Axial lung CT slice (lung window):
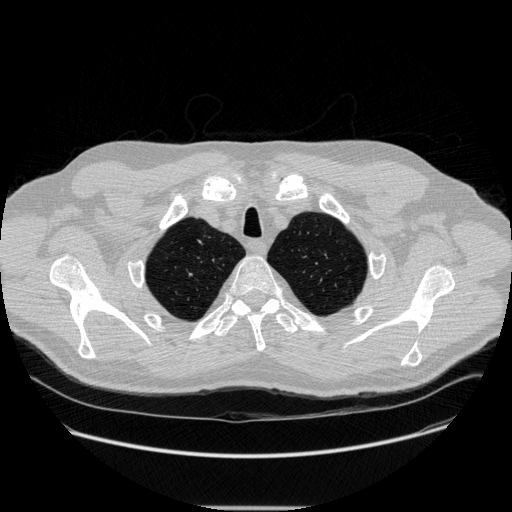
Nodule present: no